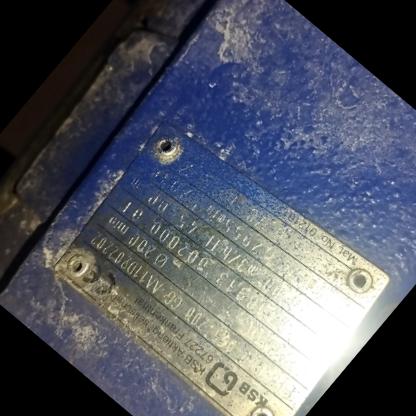
Klasa: tabliczka-znamionowa